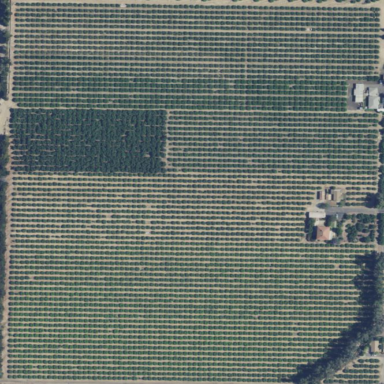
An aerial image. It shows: Orchard.